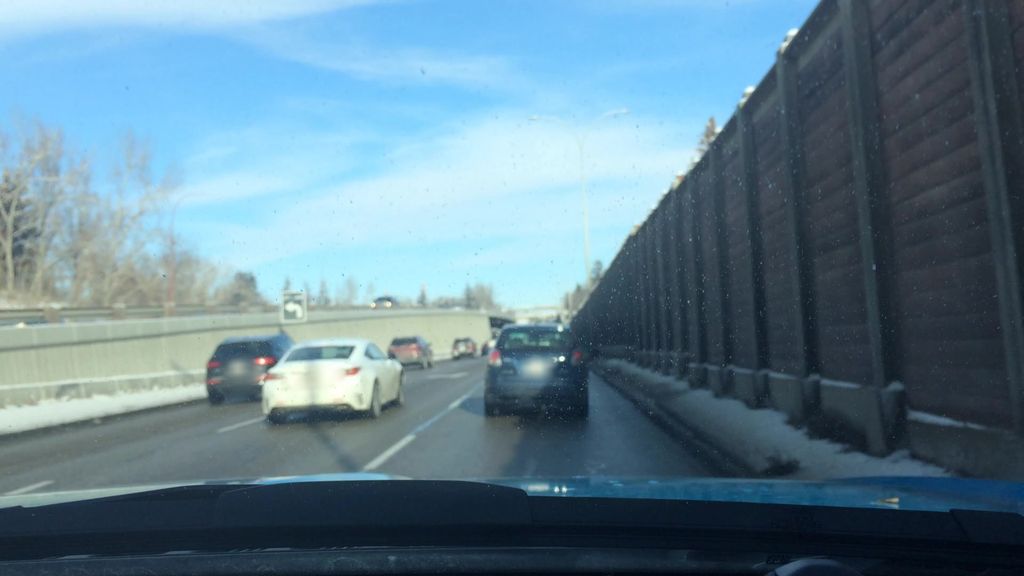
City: calgary